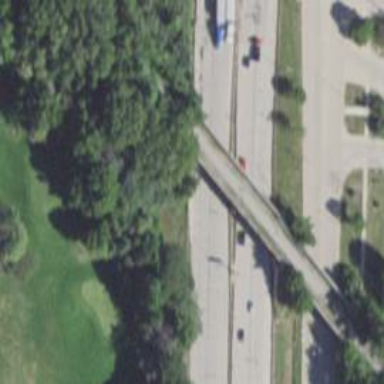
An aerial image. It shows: Asphalt path on trestle bridge.